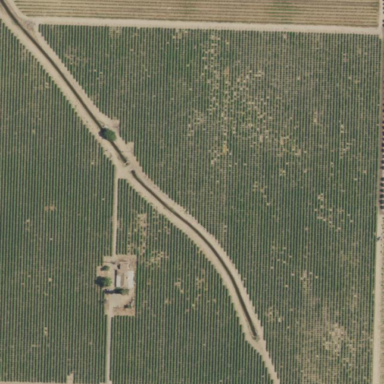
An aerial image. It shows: Beautiful vineyard in the countryside.